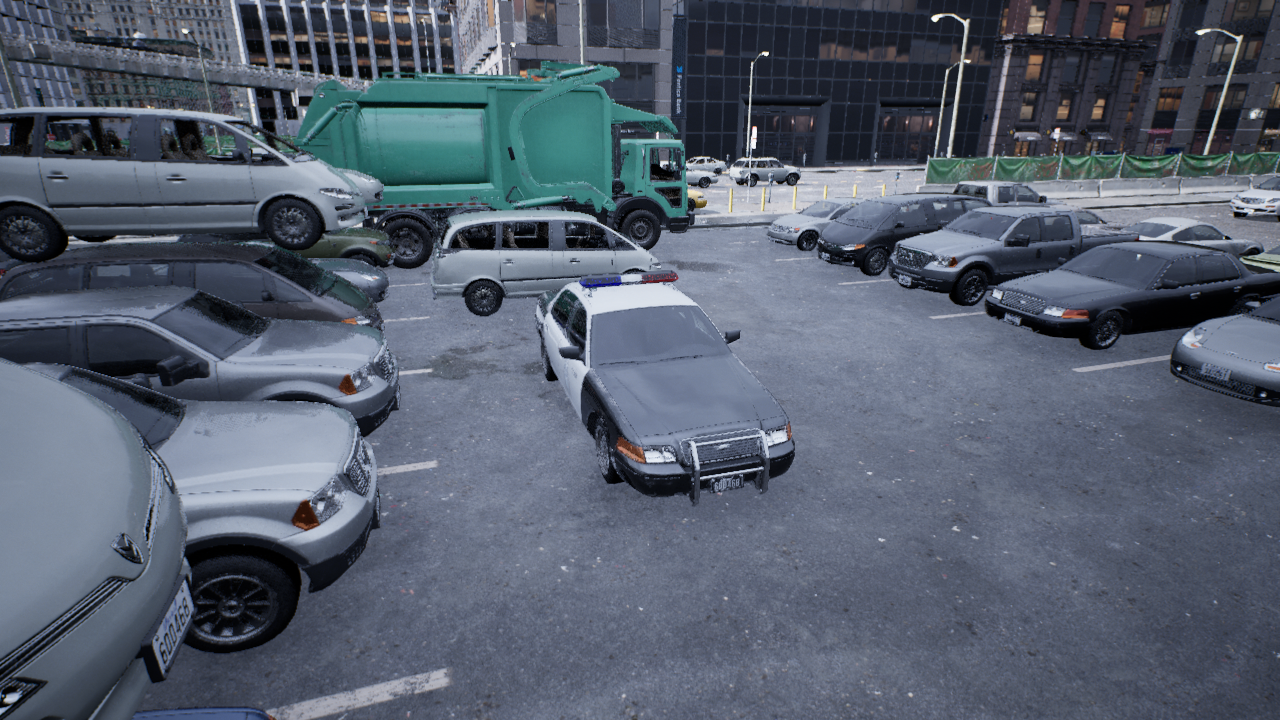
Venue: arterial
Lighting: overcast
Vehicle rig: sedan